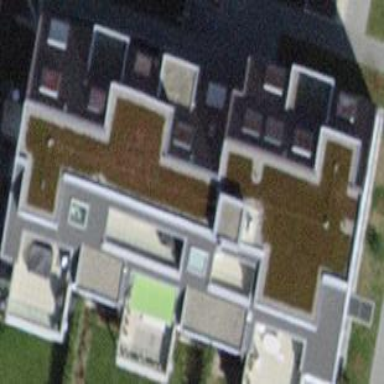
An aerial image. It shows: View of apartment building.